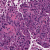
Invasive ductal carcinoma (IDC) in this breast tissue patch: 0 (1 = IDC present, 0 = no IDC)